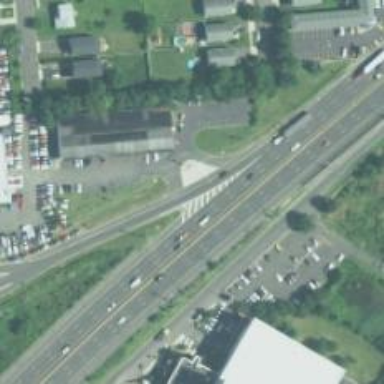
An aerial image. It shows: Trunk link highway.